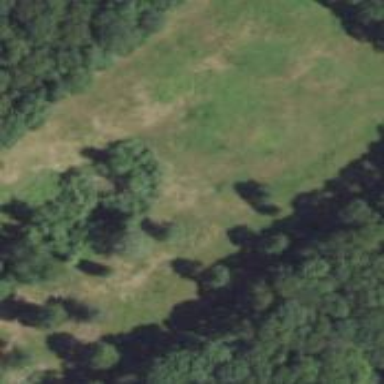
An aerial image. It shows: Area covered with grass.